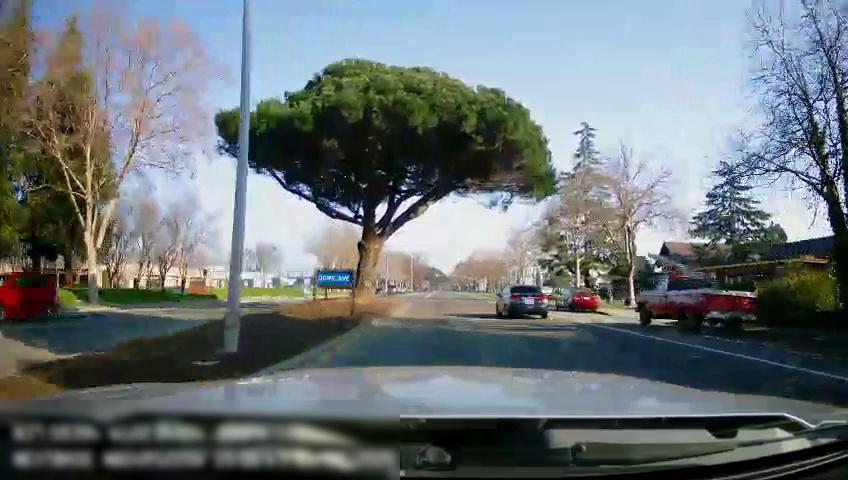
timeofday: Day
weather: Sunny
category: Drivable Space
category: Drivable Space
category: Vehicles | Truck
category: Vehicles | Car
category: Vehicles | Car
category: Vehicles | Car
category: Lanes | Current Lane
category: Lanes | Alternate Lane